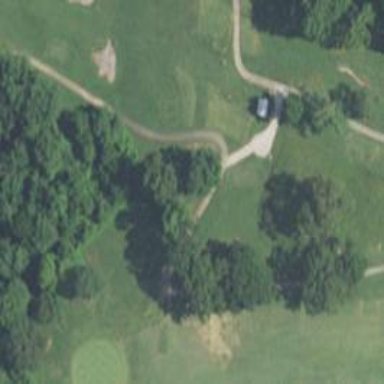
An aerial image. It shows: Golf cartpath that is also road path.